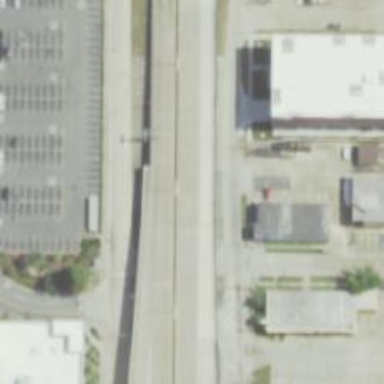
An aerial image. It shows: Bridge crossing over highway trunk expressway.